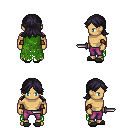
a pixel art fantasy rpg character, male body template, human, tanned skin, green tattered cape, magenta pants, raven loose hair, cloth bracers, gray slippers, dagger, four views (front, back, left, right), 2x2 character sprite sheet, small pixel art, hard edges, no anti-aliasing